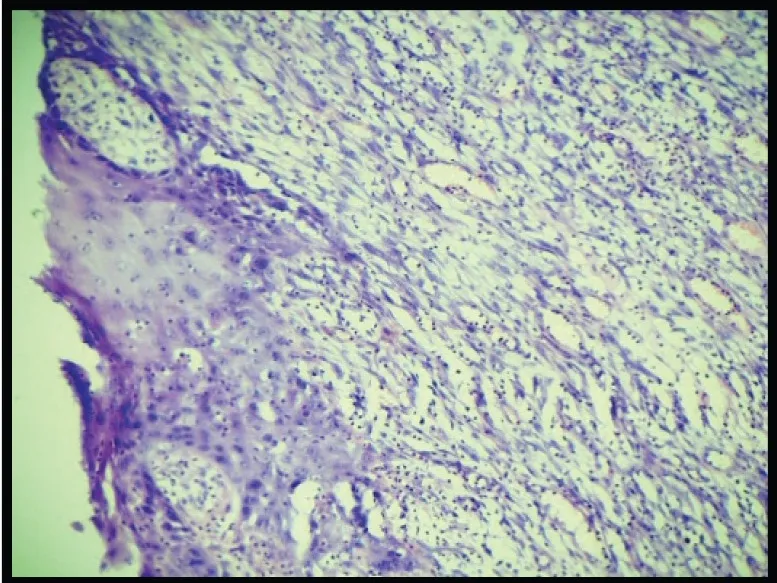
M/E showing squamous and spindle cell component (H & E Stain; 10x).
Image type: pathology (h&e)